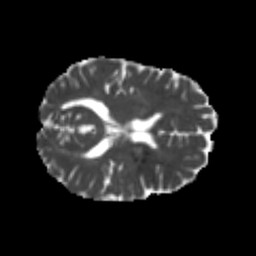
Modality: MD
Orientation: axial
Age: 21
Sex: female
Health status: healthy
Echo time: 0.074 s